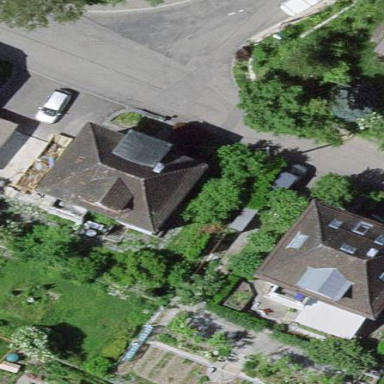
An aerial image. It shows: Residential building with pyramidal roof shape.